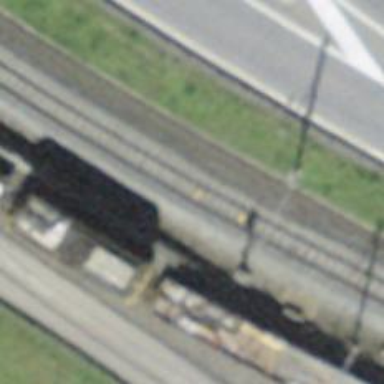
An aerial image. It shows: Railway signal.